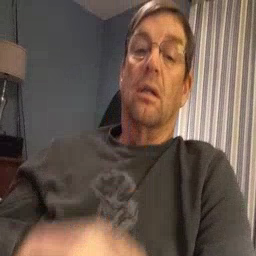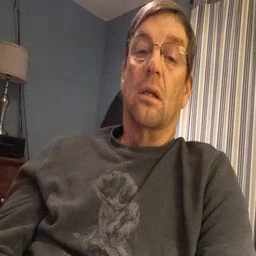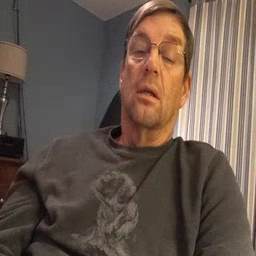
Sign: red